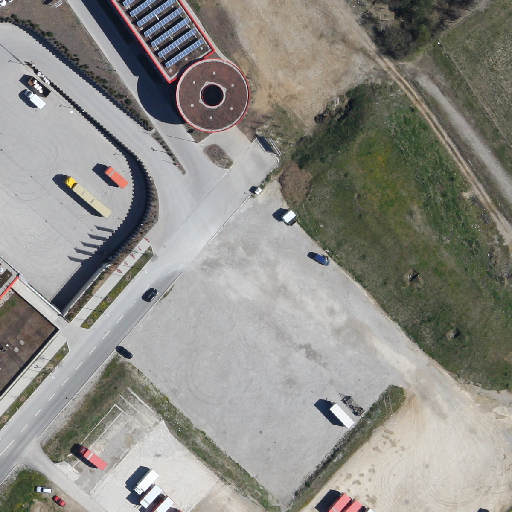
Referring expression: heavy-duty vehicle